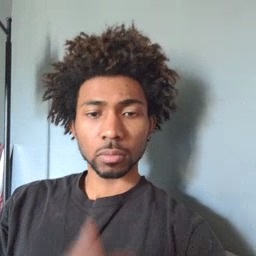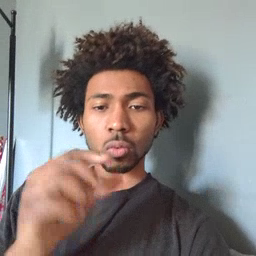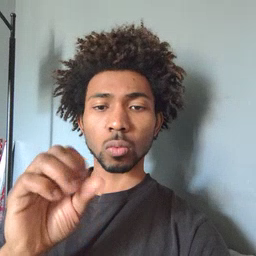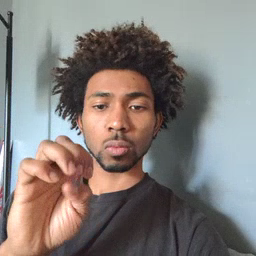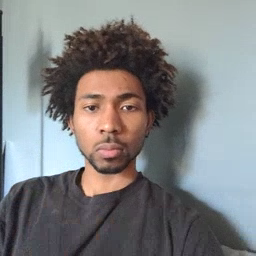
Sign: goose